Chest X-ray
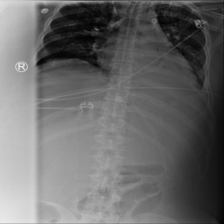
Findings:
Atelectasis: negative
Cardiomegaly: negative
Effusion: negative
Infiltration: negative
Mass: negative
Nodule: negative
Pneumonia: negative
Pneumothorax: negative
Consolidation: negative
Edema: negative
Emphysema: negative
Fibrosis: negative
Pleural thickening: negative
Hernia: negative